Interaction volume radius: 5 \u00c5
Interaction volume height: 10 \u00c5
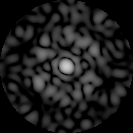
Disorder parameter: 0.7646